Field crop: maize
Growth stage: 2
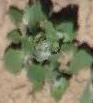
Species: chenopodium